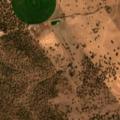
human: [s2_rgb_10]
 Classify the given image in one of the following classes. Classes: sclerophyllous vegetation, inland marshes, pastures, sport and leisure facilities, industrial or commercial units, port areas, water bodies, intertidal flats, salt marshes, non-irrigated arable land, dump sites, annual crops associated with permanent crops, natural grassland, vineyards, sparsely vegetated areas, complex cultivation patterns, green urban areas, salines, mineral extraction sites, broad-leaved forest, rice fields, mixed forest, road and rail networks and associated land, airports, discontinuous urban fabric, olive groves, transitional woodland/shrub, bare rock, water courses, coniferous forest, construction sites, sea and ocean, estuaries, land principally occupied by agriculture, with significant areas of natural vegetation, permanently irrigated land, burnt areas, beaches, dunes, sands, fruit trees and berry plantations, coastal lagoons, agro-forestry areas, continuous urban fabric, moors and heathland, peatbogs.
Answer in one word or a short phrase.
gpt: non-irrigated arable land, permanently irrigated land, agro-forestry areas